Interaction volume radius: 5 \u00c5
Interaction volume height: 10 \u00c5
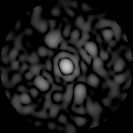
Disorder parameter: 0.8459